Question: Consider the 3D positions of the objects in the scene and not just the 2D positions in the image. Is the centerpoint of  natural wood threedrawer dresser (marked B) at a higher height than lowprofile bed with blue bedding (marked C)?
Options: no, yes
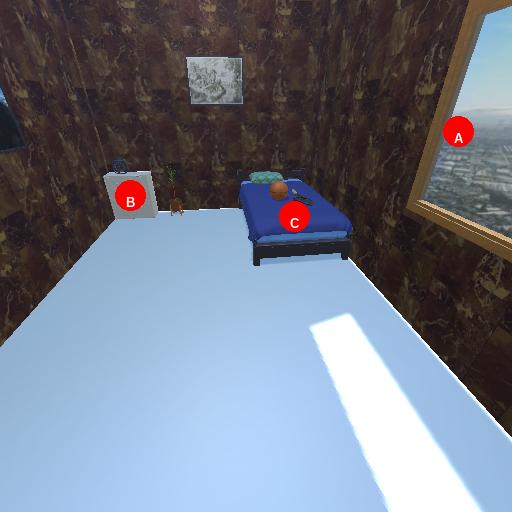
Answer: no